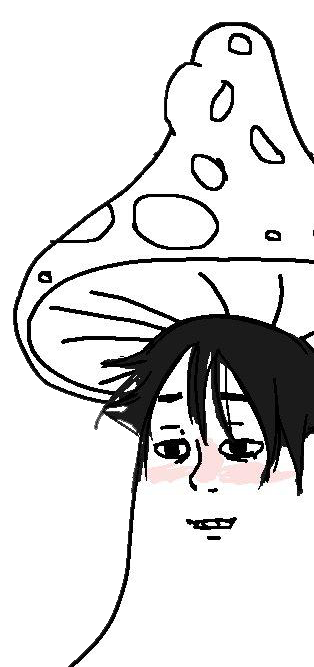
Label: 5_Shroomjak